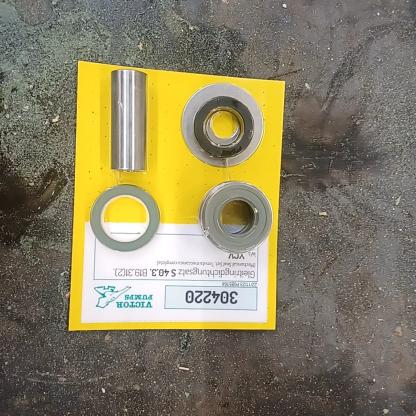
Klasa: inne